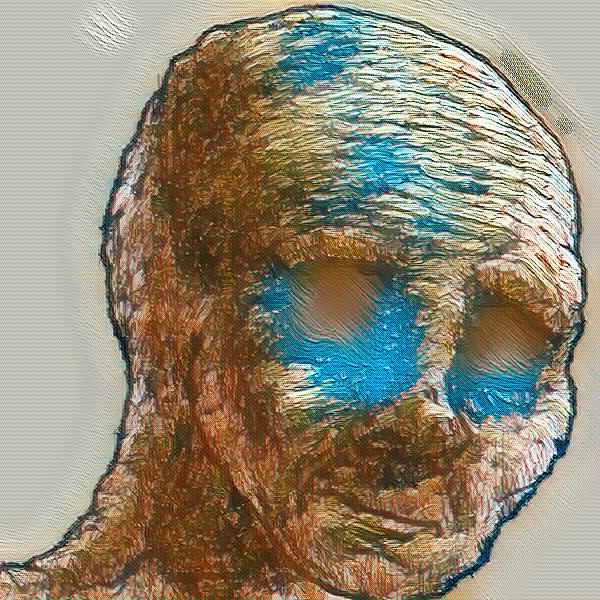
Label: 5_Wojak_with_Background